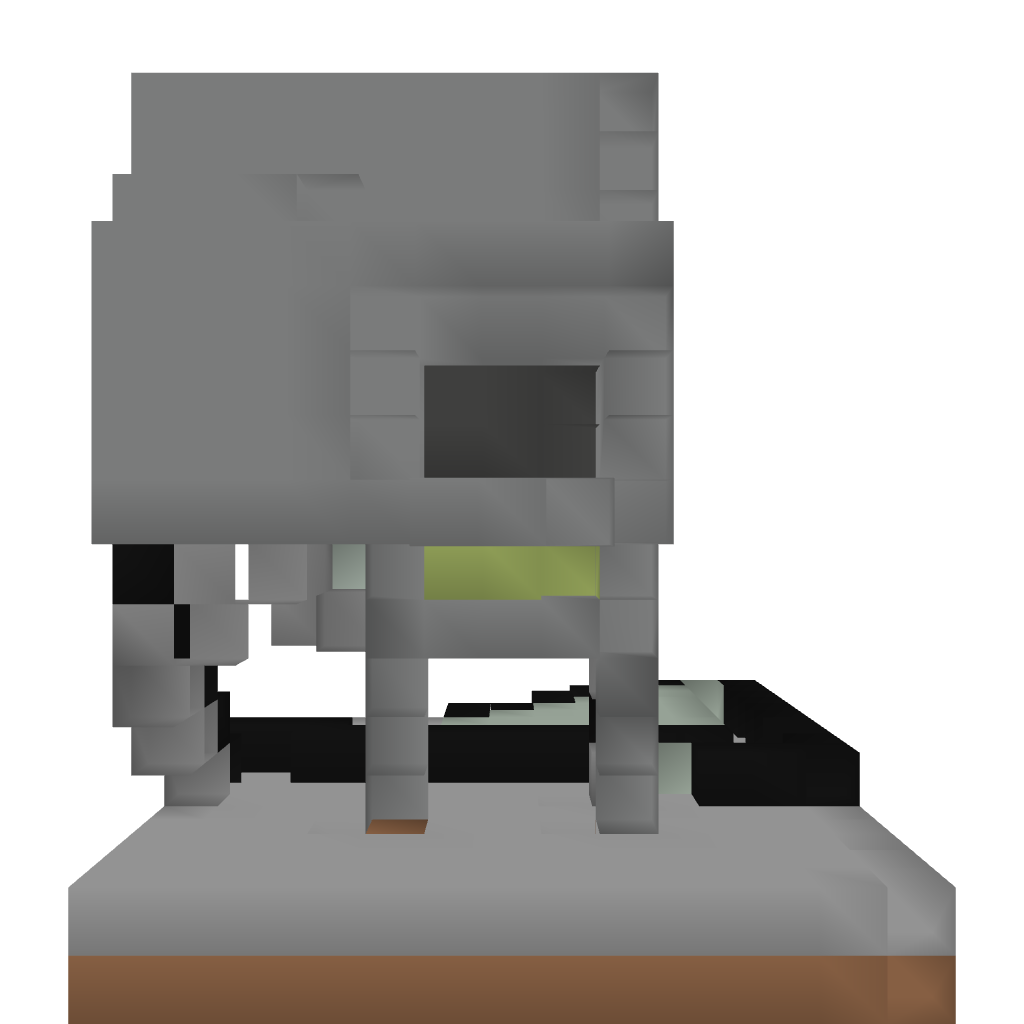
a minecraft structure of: Castle Portcullis  Redstone door